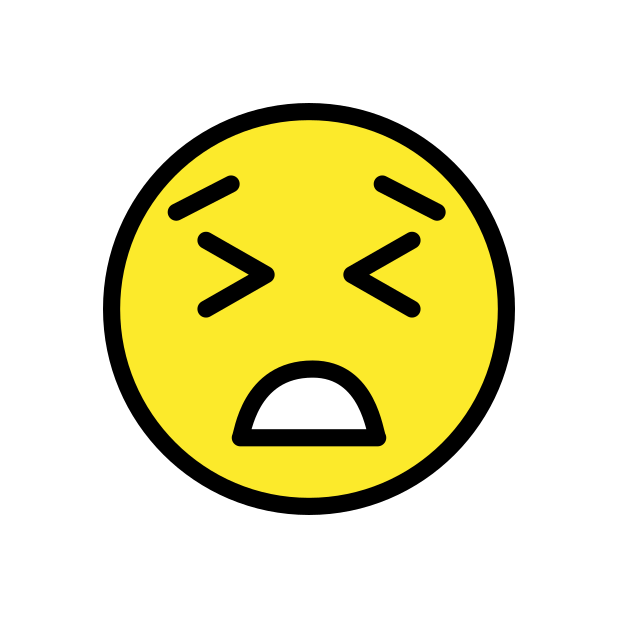
Emoji: 😣
Name: persevering face
Unicode: 0x1f623